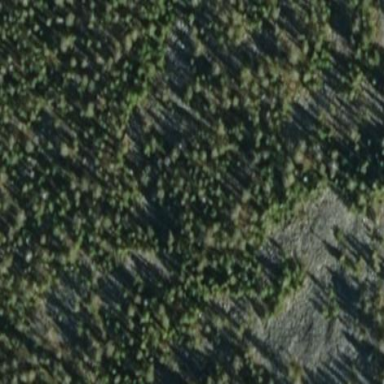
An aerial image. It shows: Evergreen woodland with needle-leaved trees.